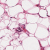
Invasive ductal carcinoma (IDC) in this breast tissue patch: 0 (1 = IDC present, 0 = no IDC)